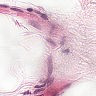
Metastatic tissue present: no